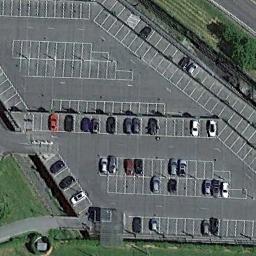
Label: parking_lot